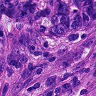
Metastatic tissue present: no